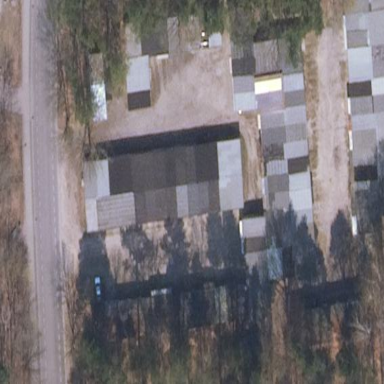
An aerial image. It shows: Group of garages.